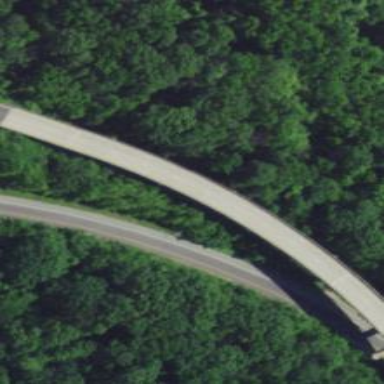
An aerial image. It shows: Asphalt motorway link.